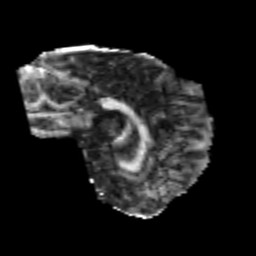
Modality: FA
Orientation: sagittal
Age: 20
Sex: male
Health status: healthy
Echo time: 0.074 s